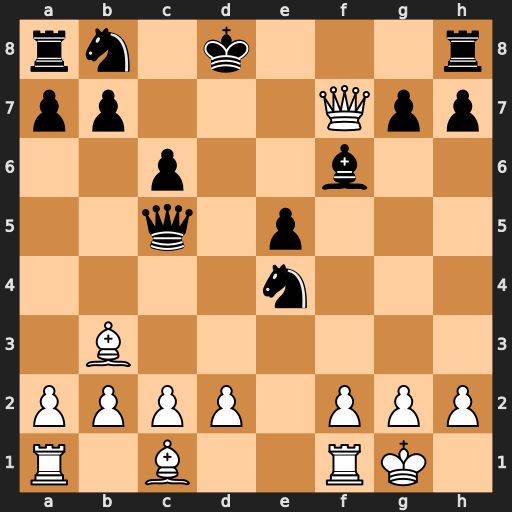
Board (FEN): rn1k3r/pp3Qpp/2p2b2/2q1p3/4n3/1B6/PPPP1PPP/R1B2RK1
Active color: w
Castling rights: -
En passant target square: -
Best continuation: Qxb7 Qb6 Qxa8